Aerial crown-view tile of a tropical tree (Barro Colorado Island, Panama), acquired 20241216:
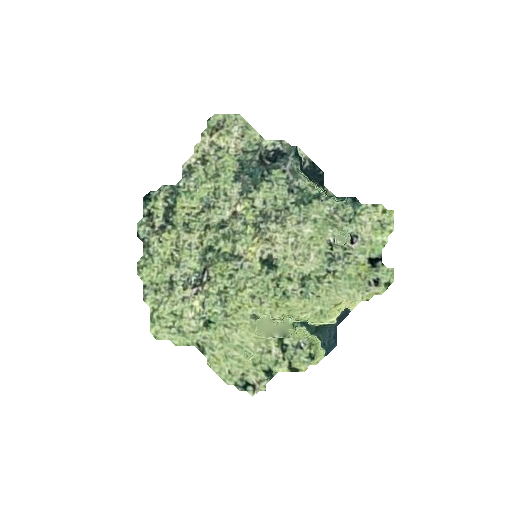
Species: Platypodium elegans
GBIF accepted scientific name: Platypodium elegans
Crown area: 66.638 m²